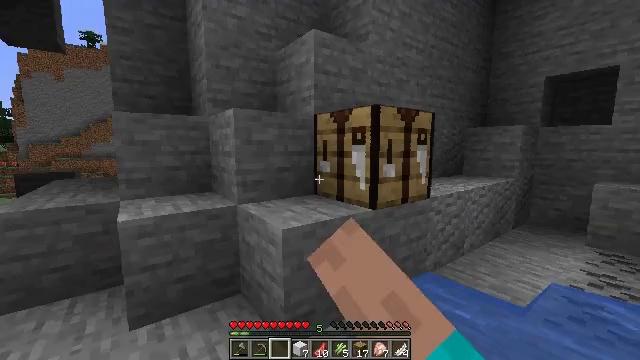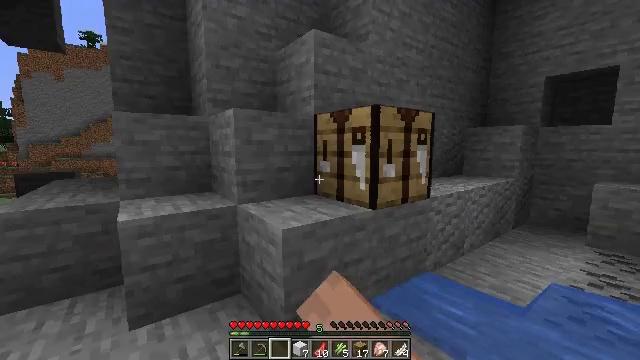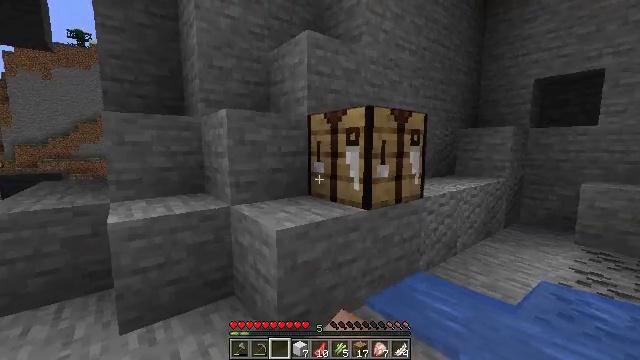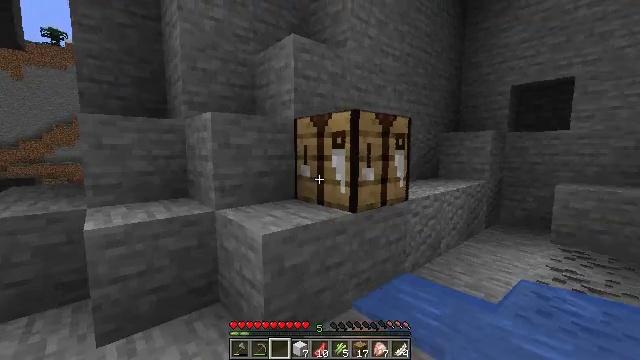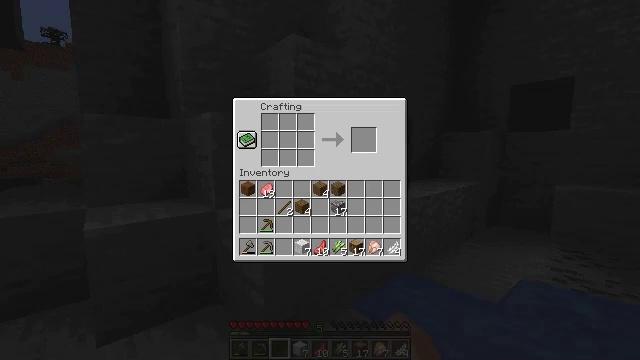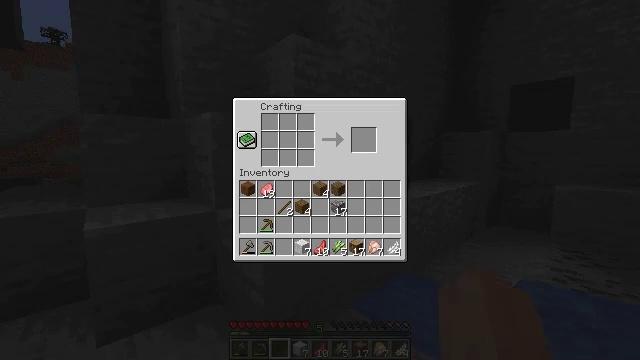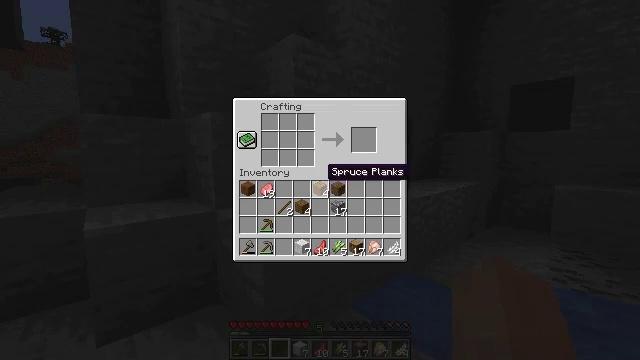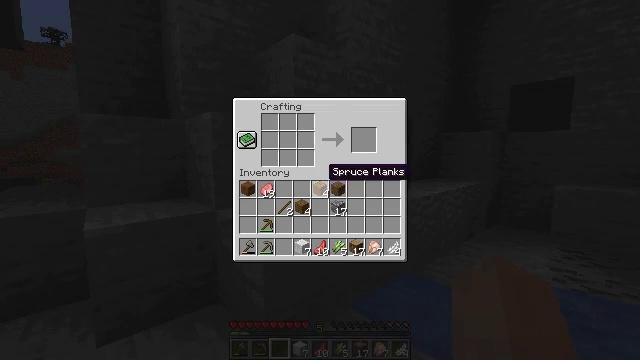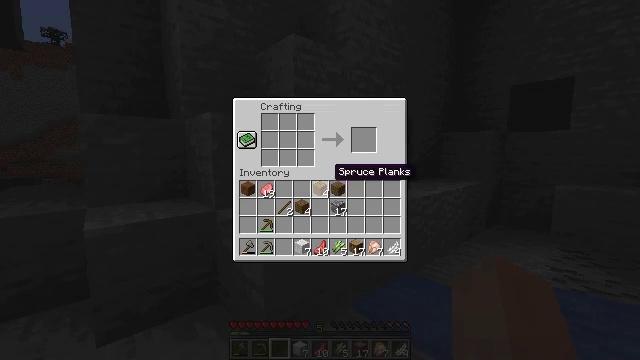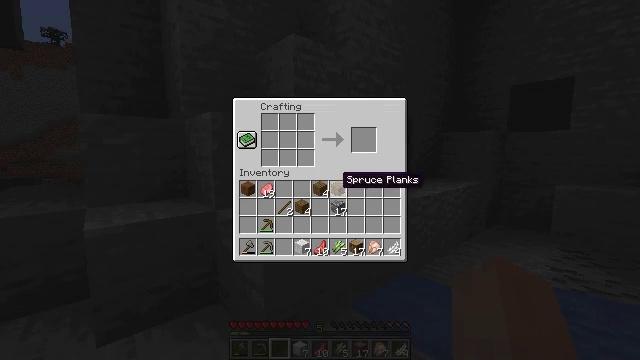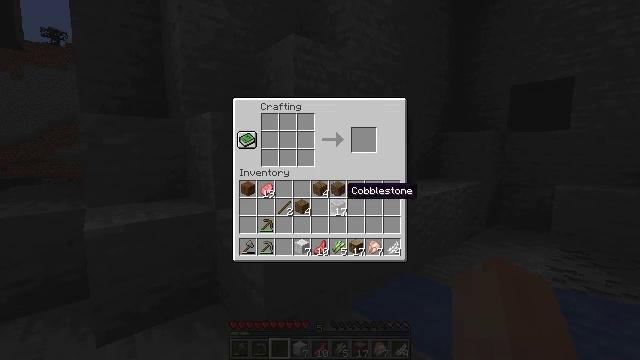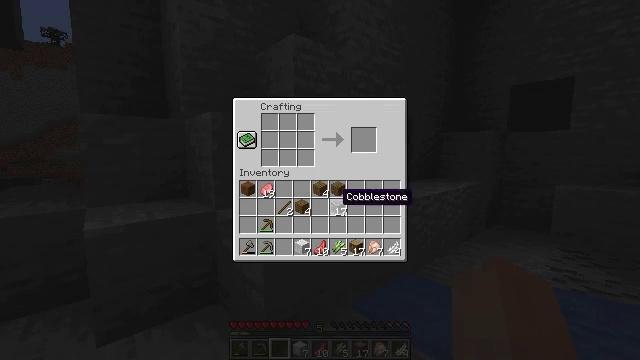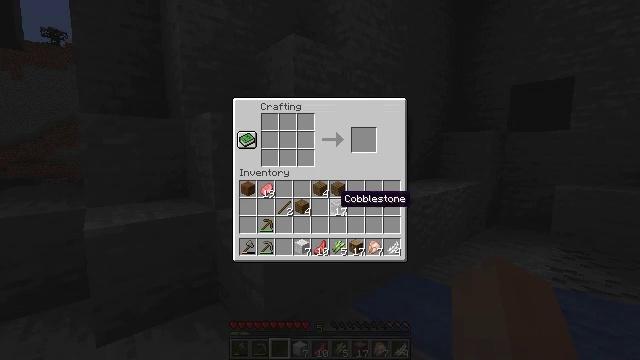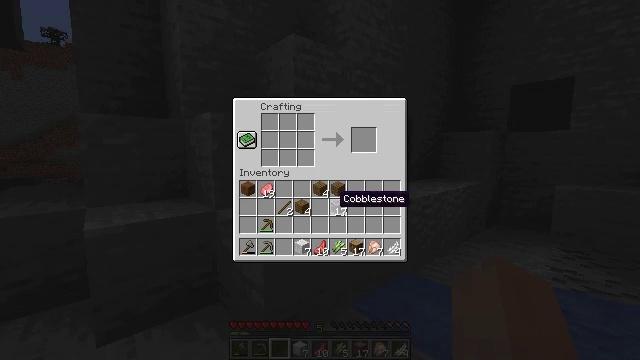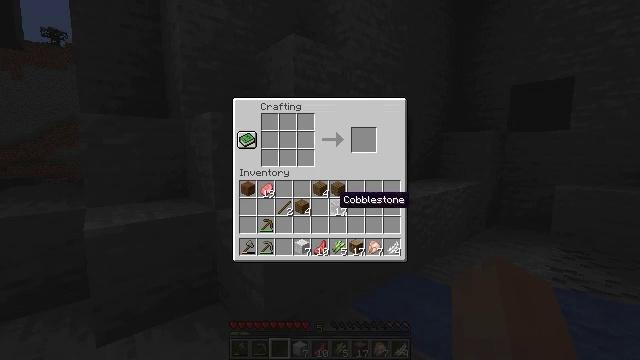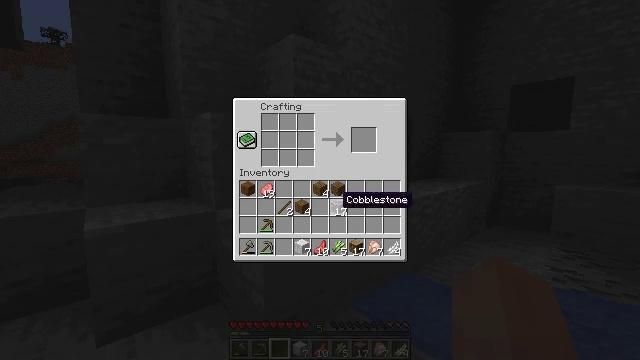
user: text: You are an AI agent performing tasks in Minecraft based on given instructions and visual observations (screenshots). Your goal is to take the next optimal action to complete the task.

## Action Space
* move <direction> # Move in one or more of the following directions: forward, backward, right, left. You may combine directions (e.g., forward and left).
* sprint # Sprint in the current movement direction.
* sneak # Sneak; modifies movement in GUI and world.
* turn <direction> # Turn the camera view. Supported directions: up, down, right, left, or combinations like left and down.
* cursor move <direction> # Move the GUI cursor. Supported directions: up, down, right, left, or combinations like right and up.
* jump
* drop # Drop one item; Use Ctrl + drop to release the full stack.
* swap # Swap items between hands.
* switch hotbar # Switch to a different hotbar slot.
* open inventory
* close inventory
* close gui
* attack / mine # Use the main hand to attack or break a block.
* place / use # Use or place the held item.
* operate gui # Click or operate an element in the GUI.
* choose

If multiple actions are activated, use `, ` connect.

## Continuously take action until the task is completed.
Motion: motion action
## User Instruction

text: Make a furnace using the crafting table and cobblestone.
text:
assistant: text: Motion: use / place
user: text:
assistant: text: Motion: turn right
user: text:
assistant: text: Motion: turn right
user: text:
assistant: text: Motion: cursor move right, open gui
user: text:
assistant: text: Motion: no_op
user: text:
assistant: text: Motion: cursor move left
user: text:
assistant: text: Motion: no_op
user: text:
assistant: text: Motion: no_op
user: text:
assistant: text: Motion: cursor move right and down
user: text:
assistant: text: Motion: cursor move down
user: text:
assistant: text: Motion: no_op
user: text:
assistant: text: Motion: no_op
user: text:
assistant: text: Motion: no_op
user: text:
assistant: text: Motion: no_op
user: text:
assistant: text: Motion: no_op
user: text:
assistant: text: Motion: operate gui
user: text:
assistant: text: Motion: operate gui
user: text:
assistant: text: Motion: cursor move left and up
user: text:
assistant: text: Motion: cursor move left and up
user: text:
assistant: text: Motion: cursor move left and up
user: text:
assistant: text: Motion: no_op
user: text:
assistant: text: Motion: no_op
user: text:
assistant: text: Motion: no_op
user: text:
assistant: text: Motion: no_op
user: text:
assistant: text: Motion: cursor move right
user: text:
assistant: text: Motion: no_op
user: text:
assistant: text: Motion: no_op
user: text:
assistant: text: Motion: choose
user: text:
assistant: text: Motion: choose
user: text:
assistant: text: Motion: choose